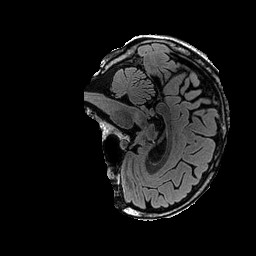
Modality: FLAIR
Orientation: sagittal
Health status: ill
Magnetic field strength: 3 T